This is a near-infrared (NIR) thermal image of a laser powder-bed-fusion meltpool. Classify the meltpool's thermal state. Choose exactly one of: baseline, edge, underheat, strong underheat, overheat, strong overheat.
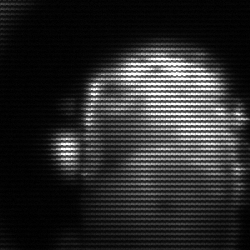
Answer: baseline